Question: I have a dataset looks like this:

So in the second row of the column'leaf_grade', we could see the value of '1-5', so in what I want is the row replicate 5 times with all the values on the row being the same except the 'leaf-grade' changes from 1 to 5.
So the output should look like:
'''
Column 32 33 34 35 36 37 38 colour_grade leaf_grade
-775 -700 -625.00 -600 -600 -600 -600 61 1
-775 -700 -625.00 -600 -600 -600 -600 61 2
-775 -700 -625.00 -600 -600 -600 -600 61 3
-775 -700 -625.00 -600 -600 -600 -600 61 4
-775 -700 -625.00 -600 -600 -600 -600 61 5
'''
Could we achieve this result in r? could we use dplyr to achieve this?
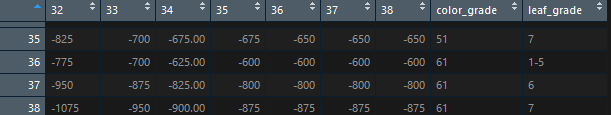
Answer: We can 'split' the 'leaf_grade' at '-' (assuming that it is a 'character' class column), convert it to 'numeric', get the sequence with 'reduce' and 'unnest'
'''
library(tidyverse)
df1 %>%
mutate(leaf_grade = strsplit(leaf_grade, '-') %>%
map( ~ as.numeric(.x) %>%
reduce(':'))) %>%
unnest
'''